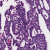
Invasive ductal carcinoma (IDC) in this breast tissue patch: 1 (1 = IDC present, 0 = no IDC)